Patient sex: M
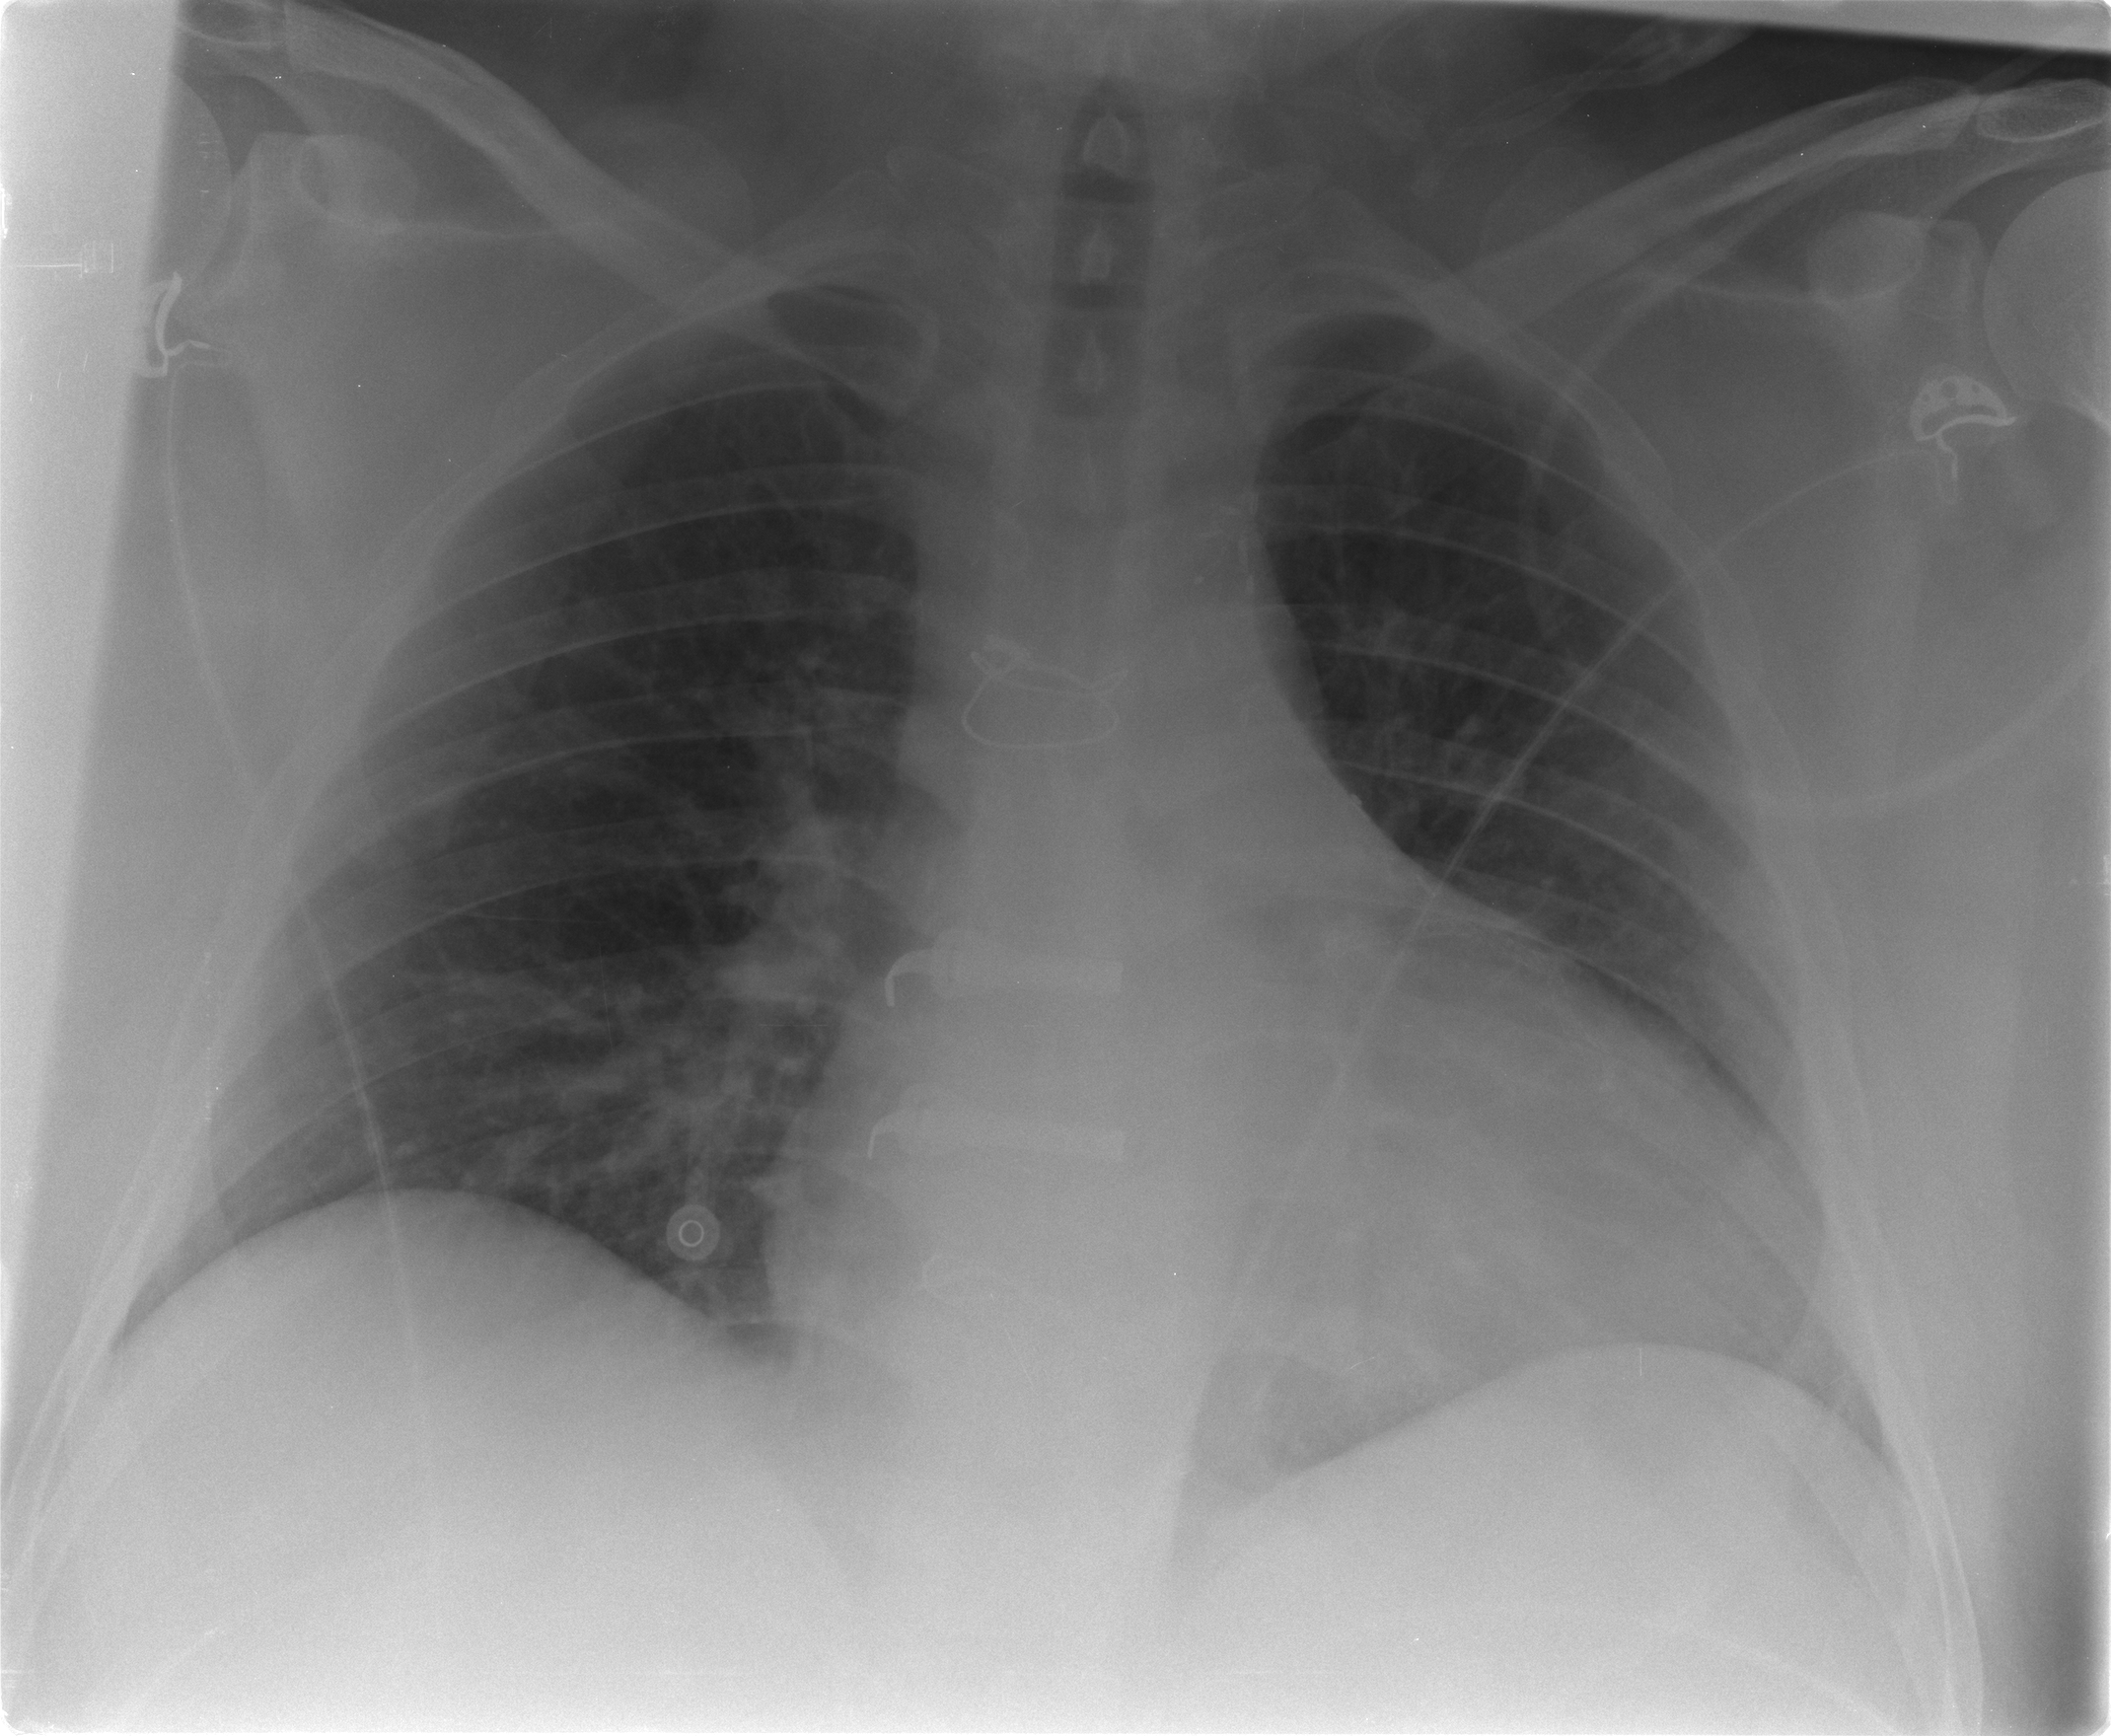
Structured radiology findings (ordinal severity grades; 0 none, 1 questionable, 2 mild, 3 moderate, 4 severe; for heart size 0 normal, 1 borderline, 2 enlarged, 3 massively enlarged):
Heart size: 2
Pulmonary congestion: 0
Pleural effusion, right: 0
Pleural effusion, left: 0
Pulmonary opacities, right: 0
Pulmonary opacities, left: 0
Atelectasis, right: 2
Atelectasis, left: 0